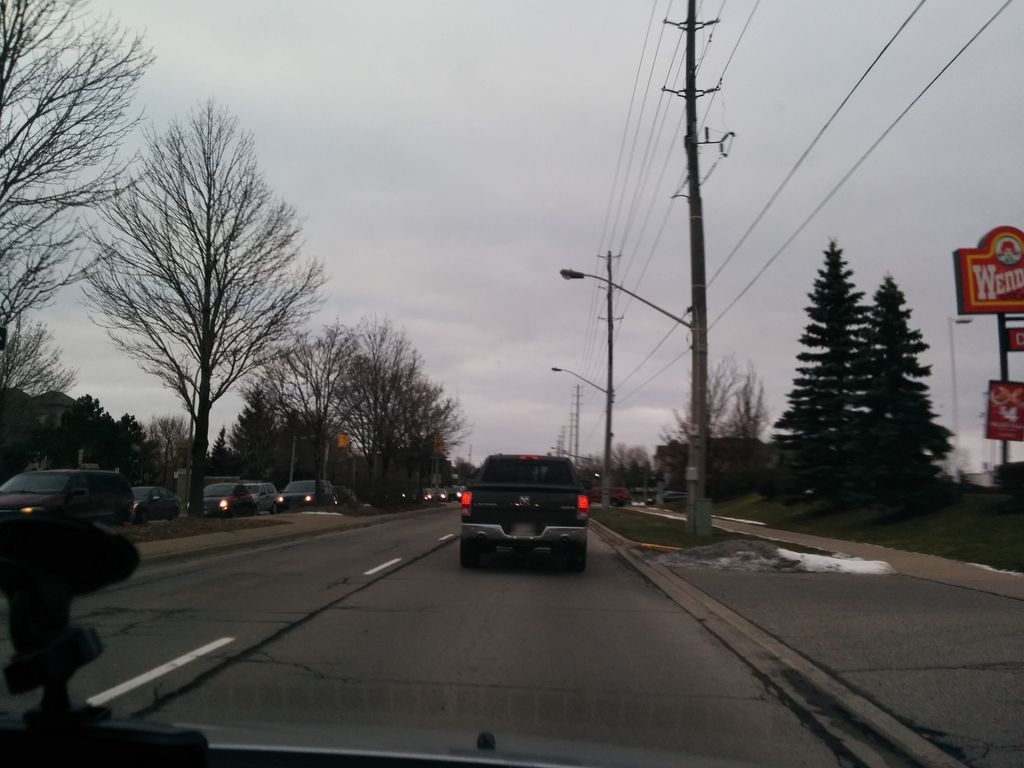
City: hamilton